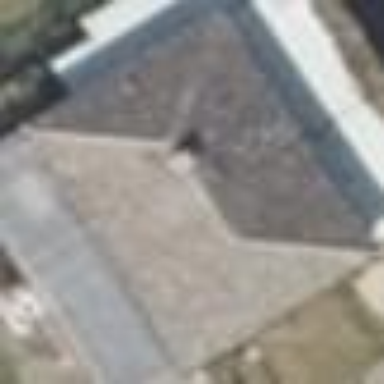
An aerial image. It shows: Building with hipped roof shape.